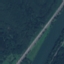
Land use / land cover class: River